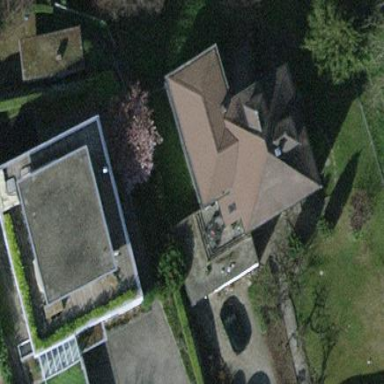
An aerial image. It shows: Detached building.